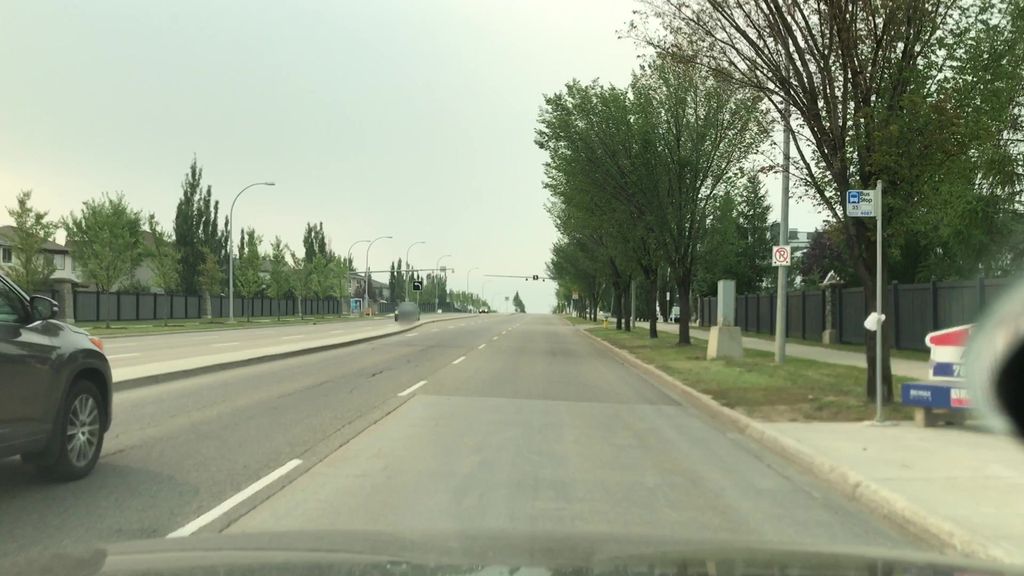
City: edmonton